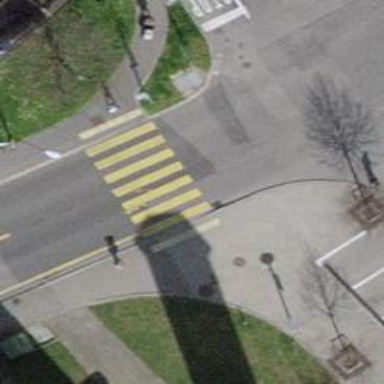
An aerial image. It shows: Zebra crossing on the road.